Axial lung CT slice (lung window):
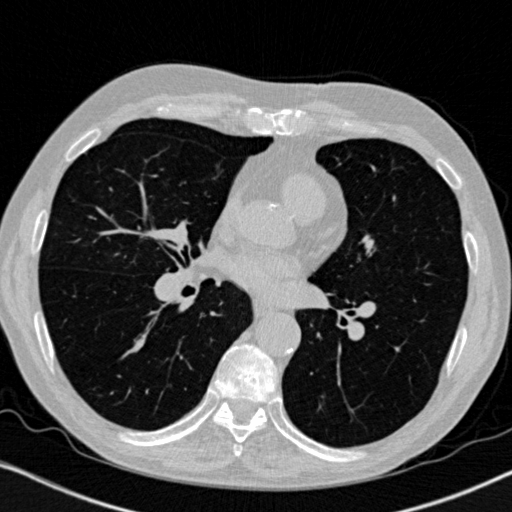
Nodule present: no